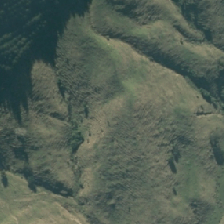
Land cover: high_producing_grassland